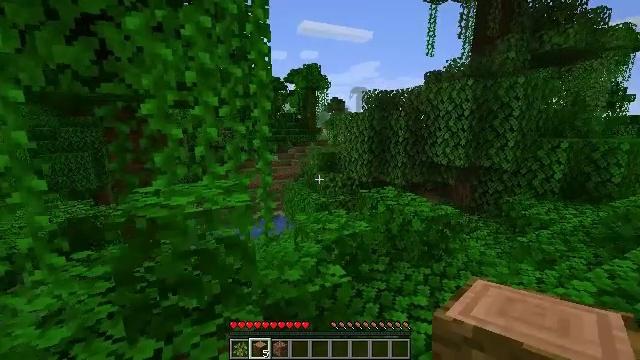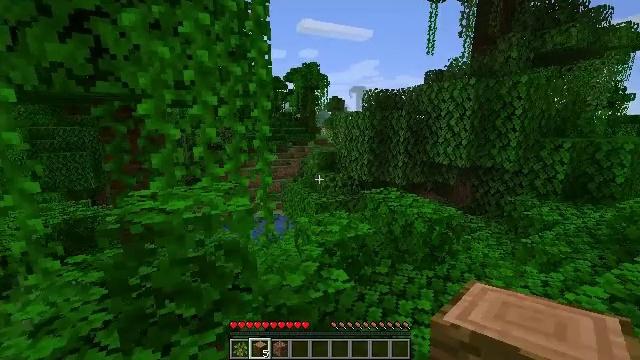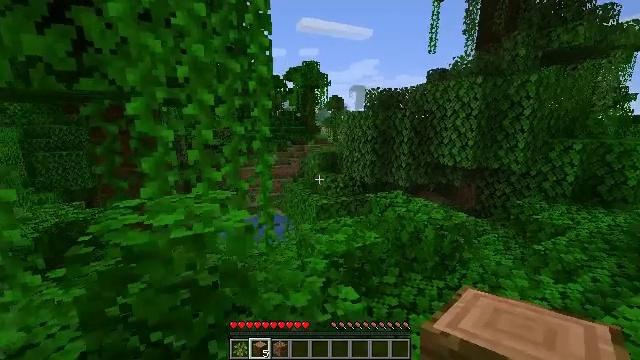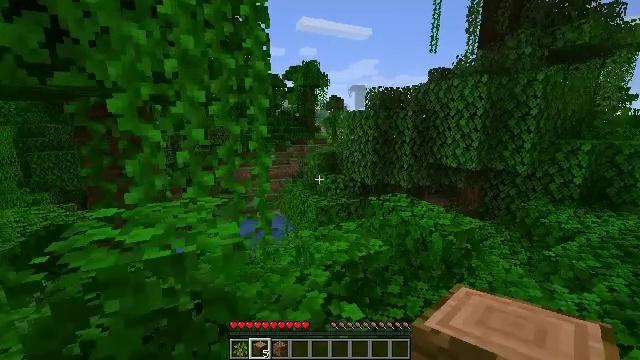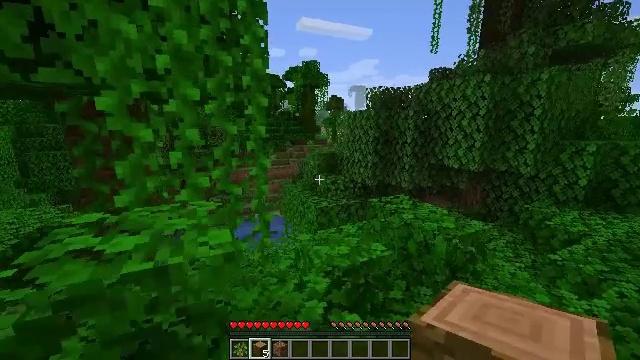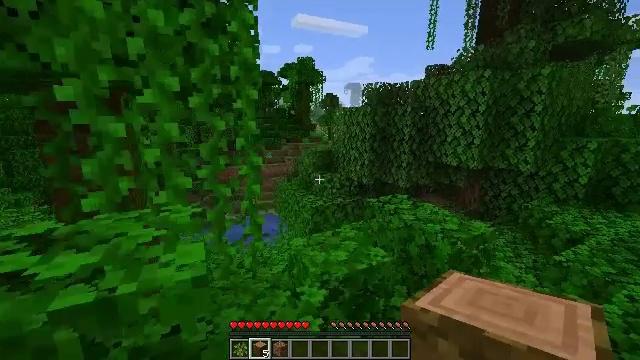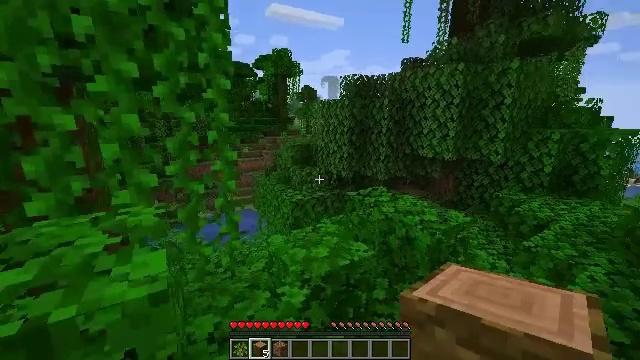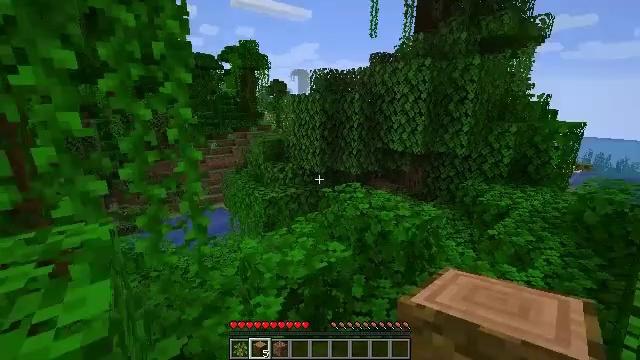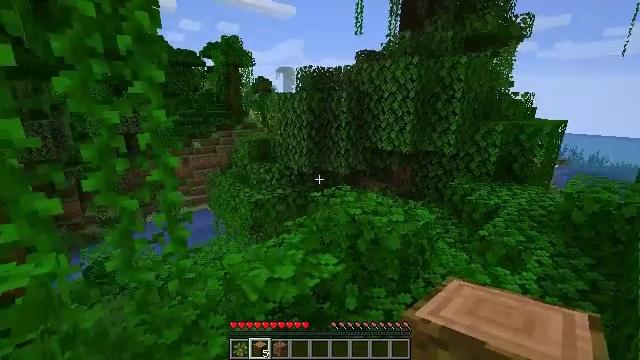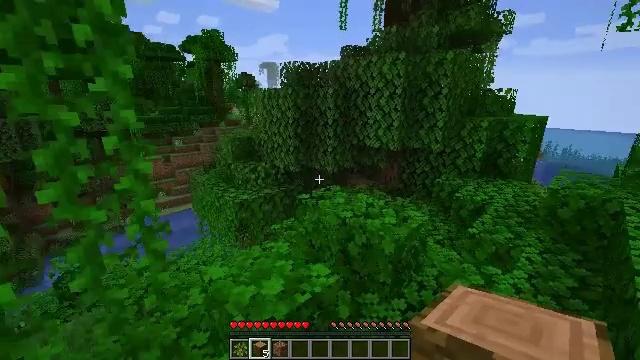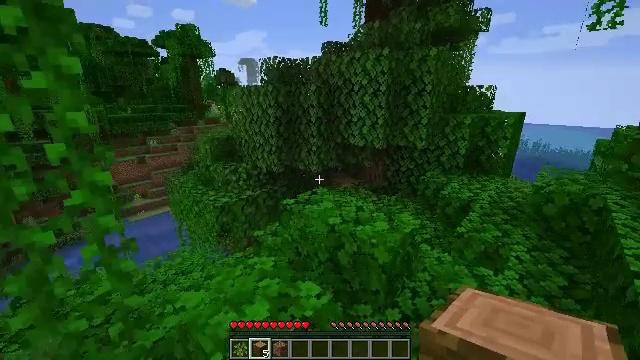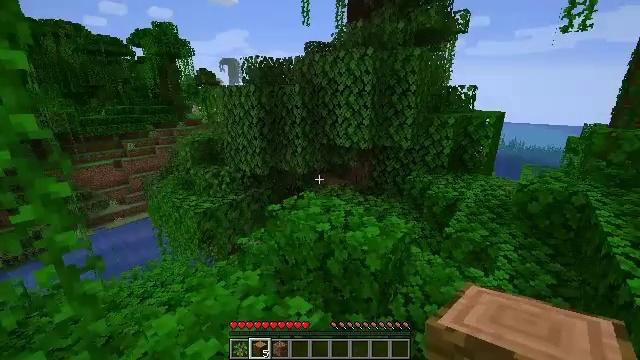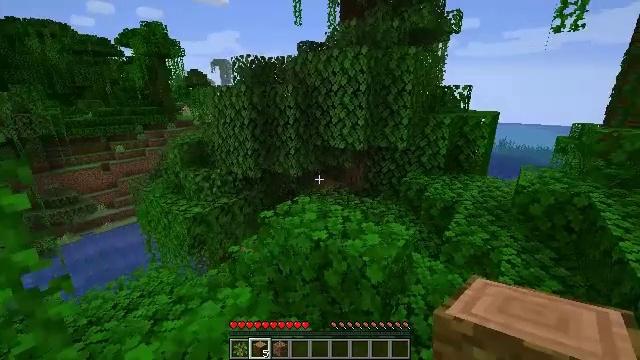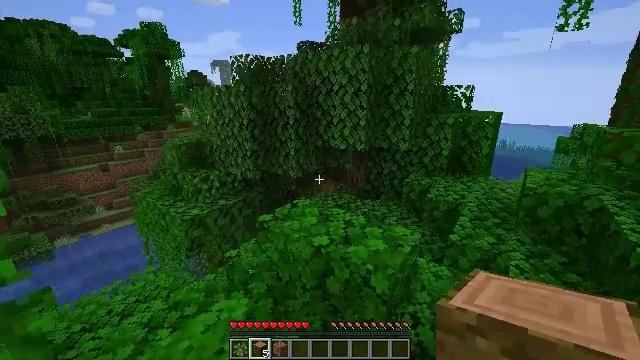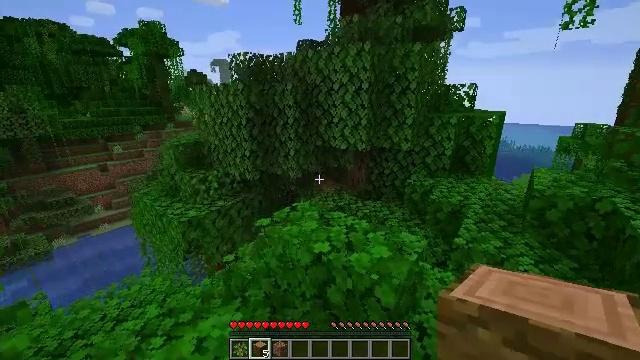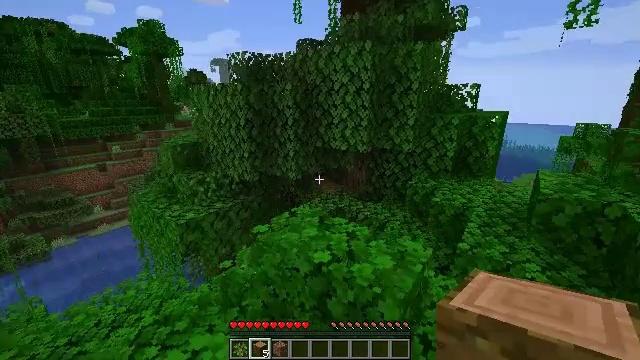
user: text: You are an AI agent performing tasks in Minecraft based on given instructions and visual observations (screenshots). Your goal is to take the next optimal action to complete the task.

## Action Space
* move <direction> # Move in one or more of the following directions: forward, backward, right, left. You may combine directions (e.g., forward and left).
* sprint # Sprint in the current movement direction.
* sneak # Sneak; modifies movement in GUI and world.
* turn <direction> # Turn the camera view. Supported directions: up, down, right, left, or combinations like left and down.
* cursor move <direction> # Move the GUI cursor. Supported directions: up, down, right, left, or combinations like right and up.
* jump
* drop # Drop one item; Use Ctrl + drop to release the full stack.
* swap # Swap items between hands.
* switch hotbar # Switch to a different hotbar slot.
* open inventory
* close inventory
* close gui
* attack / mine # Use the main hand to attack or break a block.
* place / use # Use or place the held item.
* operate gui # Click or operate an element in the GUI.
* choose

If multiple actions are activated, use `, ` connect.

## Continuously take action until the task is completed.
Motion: motion action
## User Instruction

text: Craft jungle planks.
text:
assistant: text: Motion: move forward
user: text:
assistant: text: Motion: move forward
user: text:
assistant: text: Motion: move forward
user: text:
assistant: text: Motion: move forward
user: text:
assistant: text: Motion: move forward, turn right
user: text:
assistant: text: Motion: move forward, turn right and down
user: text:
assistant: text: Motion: move forward, turn right and down
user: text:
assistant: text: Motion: move forward, turn right
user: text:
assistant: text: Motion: move forward, turn right
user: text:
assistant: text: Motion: move forward, turn right
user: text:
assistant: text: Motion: move forward, turn right
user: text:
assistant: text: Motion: move forward, turn right
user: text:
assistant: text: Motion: move forward
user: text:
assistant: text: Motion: move forward
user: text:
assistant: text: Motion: move forward
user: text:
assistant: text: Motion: move forward
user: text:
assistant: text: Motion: move forward
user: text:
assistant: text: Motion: move forward
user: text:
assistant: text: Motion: move forward
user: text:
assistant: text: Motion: move forward, turn left
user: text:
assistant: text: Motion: move forward, turn left
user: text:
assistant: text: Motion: move forward, turn left
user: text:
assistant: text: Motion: move forward, turn left
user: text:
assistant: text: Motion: move forward, turn left
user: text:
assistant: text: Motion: move forward, turn left and up
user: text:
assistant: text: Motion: move forward, turn left
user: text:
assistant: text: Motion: move forward, turn left
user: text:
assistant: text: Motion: move forward
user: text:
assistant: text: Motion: move forward
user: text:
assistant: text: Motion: move forward